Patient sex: F
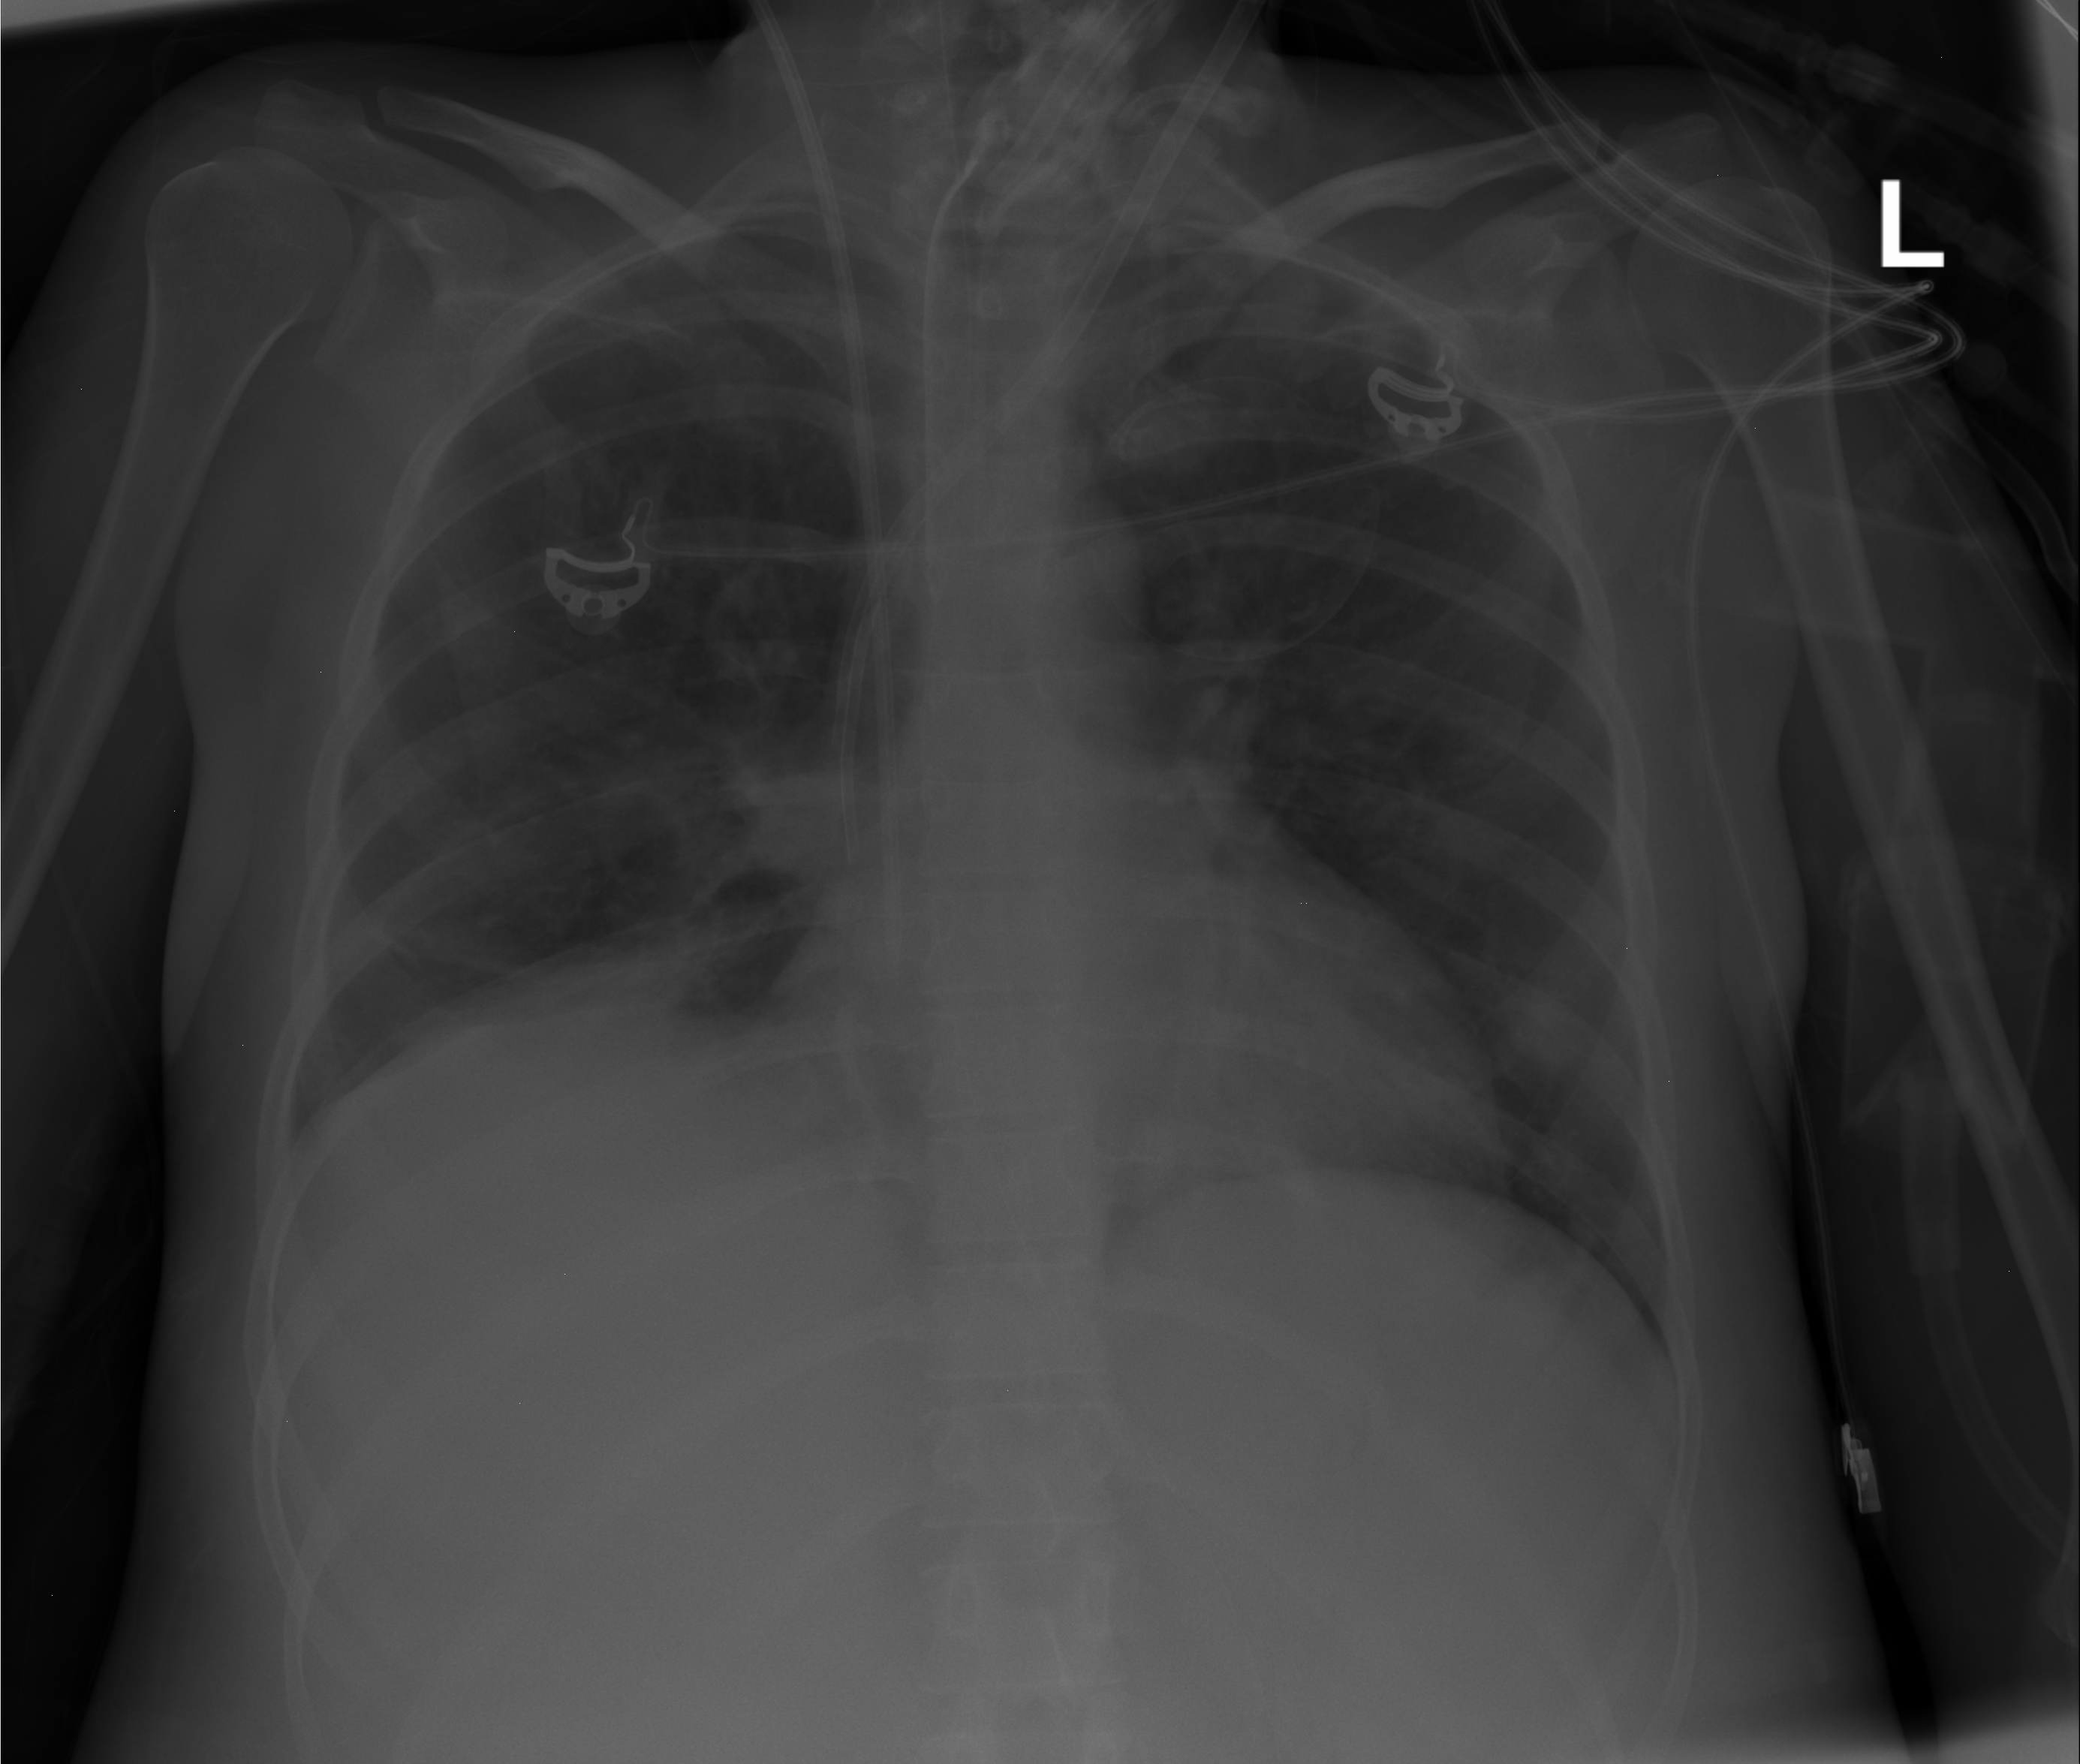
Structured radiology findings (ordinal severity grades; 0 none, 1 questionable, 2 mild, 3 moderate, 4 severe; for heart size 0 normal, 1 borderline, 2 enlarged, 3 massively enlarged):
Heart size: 0
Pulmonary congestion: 2
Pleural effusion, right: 0
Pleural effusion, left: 0
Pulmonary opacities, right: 0
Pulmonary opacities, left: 0
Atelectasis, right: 2
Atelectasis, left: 0